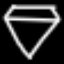
Label: diamond